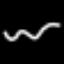
Label: squiggle